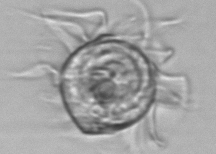
Label: Leegaardiella_ovalis